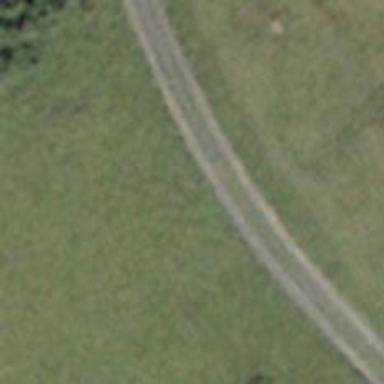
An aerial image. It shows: Gravel track with track type of grade3.